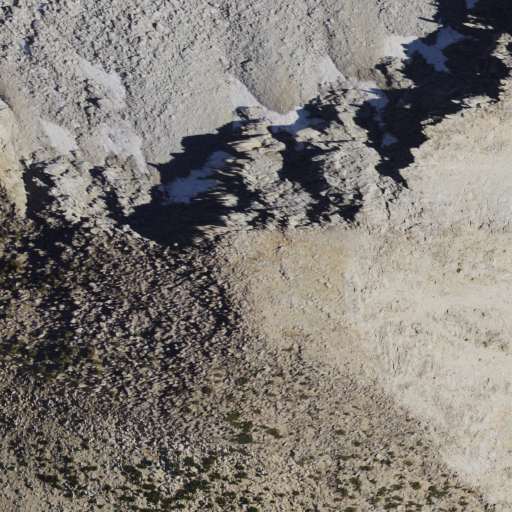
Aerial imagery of mountain in California named Mount Senger containing barren land, shrub, and grassland